Question: Recently I came up with idea to create a following method:
'''
/** Returns a {@link Predicate} which tests whether all its elements match a condition passed as argument. */
private static <T> Predicate<Iterable<T>> allIterableElementsMatch(Predicate<T> elementMatchCondition) {
return iterable -> stream(iterable).allMatch(elementMatchCondition);
}
'''
Then I decided to declare 'Function'-field instead of declaring a method above.
The closest solution I could provide is this one:
'''
private static final Function<Predicate<?>, Predicate<Iterable<?>>> allIterableElementsMatch =
condition -> iterable -> stream(iterable).allMatch(condition);
'''
This is not compiled (IDE highlights 'condition' inside 'allMatch(...)') because of following reason:

My questions:
1. Is it implementable in that way or I just misunderstand the concept of using functional interfaces?
2. Is it possible to specialize some type in Function-s declaration just like in method I've shown?
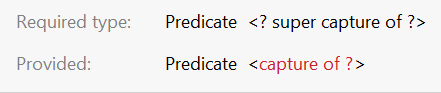
Answer: For the type system, '?' from 'Predicate<?>' and '?' from 'Predicate<Iterable<?>>' are different things. You can do:
'''
private static <T> Function<Predicate<T>, Predicate<Iterable<T>>> func() {
return condition -> iterable -> StreamSupport.stream(iterable.spliterator(), false).allMatch(condition);
}
'''